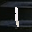
Label: 1